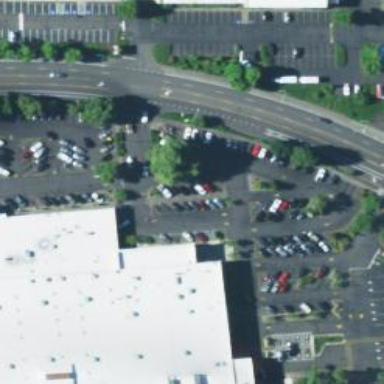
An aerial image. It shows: Parking space.